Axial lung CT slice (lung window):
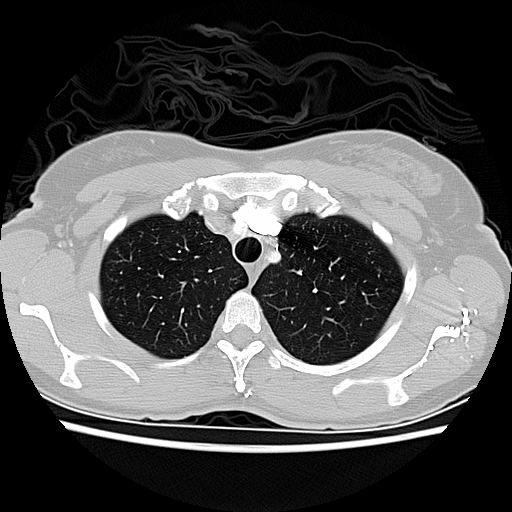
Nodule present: no